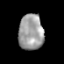
Tissue: prostate
Cell type: Epithelial cells
Senescence score: 0.2712
Nuclear area (px): 874
Mean DAPI intensity: 158.64